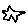
Label: star